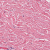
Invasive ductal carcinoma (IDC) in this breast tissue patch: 0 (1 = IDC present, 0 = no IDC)